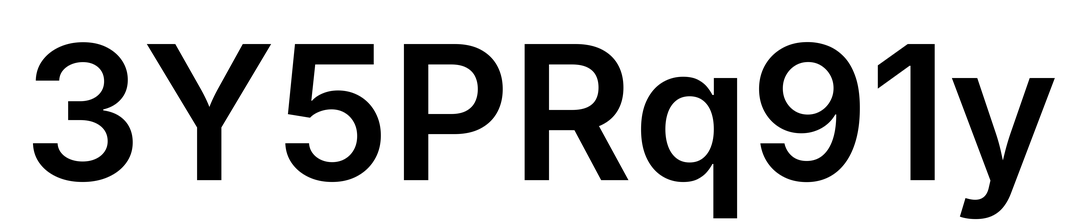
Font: Inter_SemiBold